Question: Can you please help me, I don't know how to create this query. I am a front end dev.
Expected result should be table with 2 columns
Name(one) DepartmentName(many)
The tables and their relationship are shown in this image:

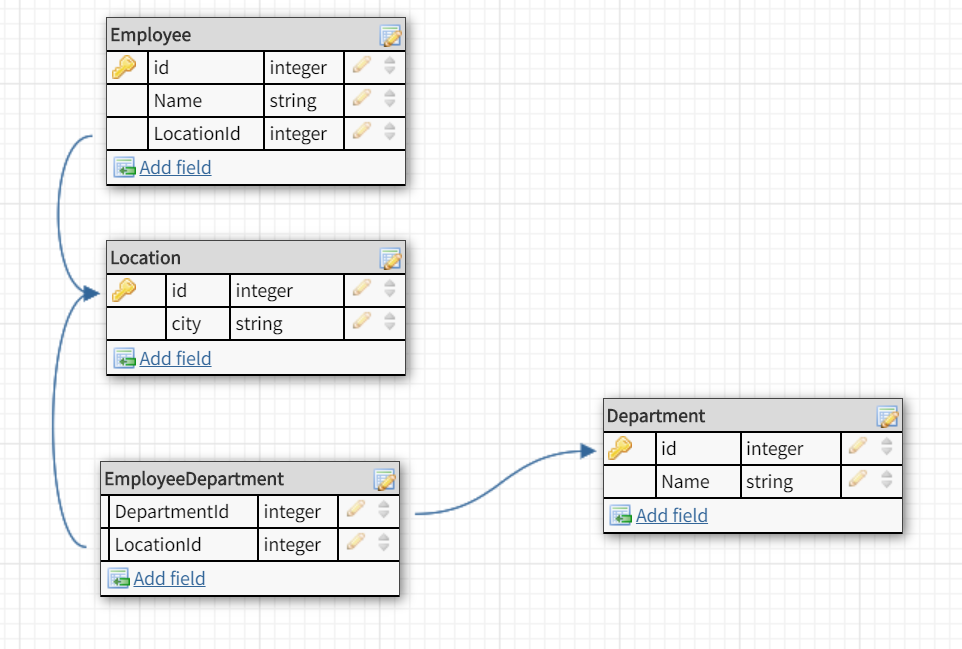
Answer: You can do this with a couple of 'INNER JOINS'. You don't need to reference the 'Location' table in this query because 'Employee.LocationId' is the same as 'EmployeeDepartment.LocationId'.
This simple query will return all employee names and all department names they are related to. The employee name may be repeated, as this query puts only one department name in the column, so if an employee is in two departments, you get the employee name twice.
'''
SELECT
EmployeeName = e.Name
,DepartmentName = d.Name
FROM Employee e
INNER JOIN EmployeeDepartment ed ON ed.LocationId = e.LocationId
INNER JOIN Department d ON d.id = ed.DepartmentId
'''
This query is a bit more complicated, but returns each employee name only once, and the department names will be a comma-separated string of names. This is accomplished by using 'STUFF()' in conjunction with 'FOR XML'.
'''
;WITH EmployeesAndDepartments AS
(
SELECT
EmployeeName = e.Name
,DepartmentName = d.Name
FROM Employee e
INNER JOIN EmployeeDepartment ed ON ed.LocationId = e.LocationId
INNER JOIN Department d ON d.id = ed.DepartmentId
)
SELECT
ead.EmployeeName
,Departments = STUFF((
SELECT ',' + DepartmentName
FROM EmployeesAndDepartments
FOR XML PATH('')
) , 1, 1, ''
)
FROM EmployeesAndDepartments ead
GROUP BY ead.EmployeeName
'''